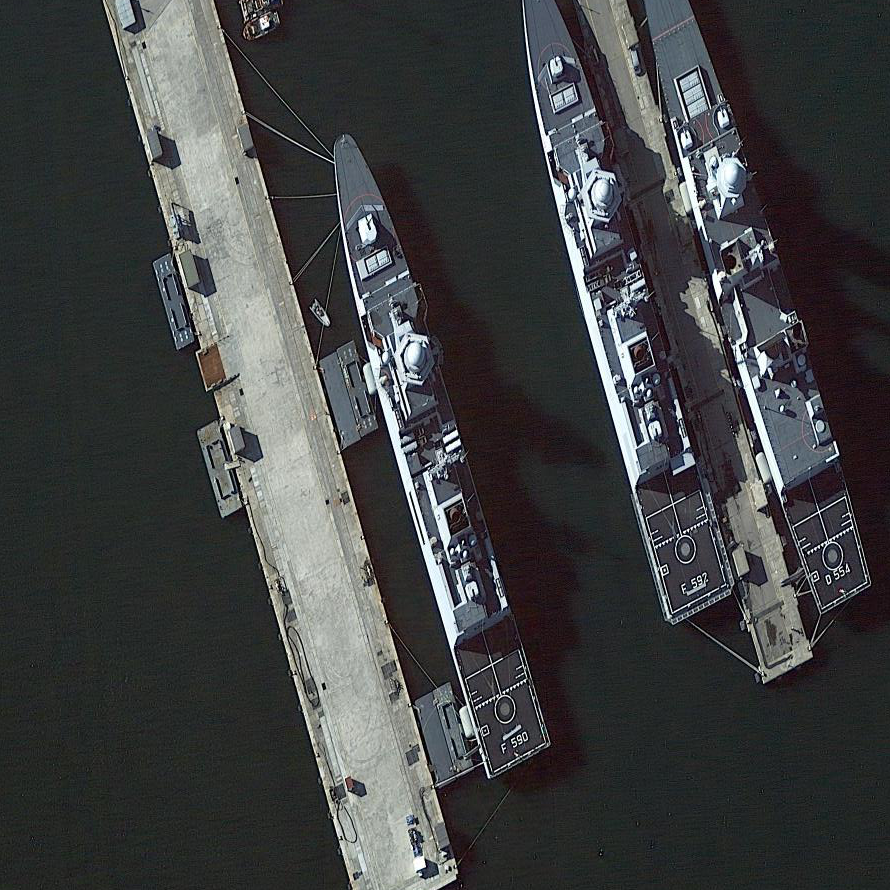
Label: destroyer